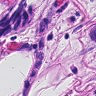
Metastatic tissue present: yes